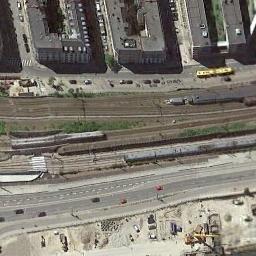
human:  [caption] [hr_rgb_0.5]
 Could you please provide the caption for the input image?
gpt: There is a train passing by in the picture .

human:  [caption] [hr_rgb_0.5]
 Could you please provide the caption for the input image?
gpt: There are several buildings of different shapes beside the railway .

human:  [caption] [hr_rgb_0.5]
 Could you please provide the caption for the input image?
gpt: These railways are between some buildings and a clearing .

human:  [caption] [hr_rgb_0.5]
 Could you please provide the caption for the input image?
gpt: The railway is next to some houses .

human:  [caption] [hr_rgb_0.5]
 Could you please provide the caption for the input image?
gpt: There are some black buildings beside the railway .